Question: I know this topic has been beaten to death a little on SO, but I'm still a little confused about the situation shown below - and multiple people seemed to agree it was right.
I understand that you cannot modify/use a modified variable more than once without an intervening sequence point without it being undefined behavior. I thought that within a for loop though, the 'i != 0;', 'i < n;' and 'i--' were all separate expressions, evaluated at known times, and separated by sequence points (as they are full expressions).
Why would this yield undefined behavior?

taken from forum: <URL>
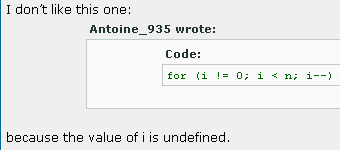
Answer: For the original code of the post
'''
for (i = 0; i < n; i--)
'''
the code is undefined because of the way signed integer arithmetic works. There is no guarantee that 'i' will ever wrap around and become positive. With unsigned arithmetic, the code becomes defined ('unsigned int').
As for the line corresponding to your screenshot, the variable 'i' is never initialized, hence the undefined behavior.